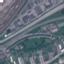
Land use / land cover: Highway